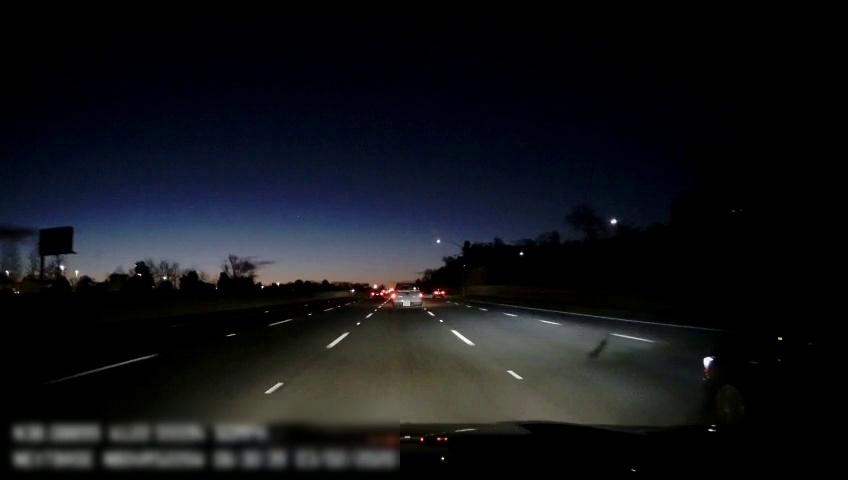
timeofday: Night
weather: Other
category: Drivable Space
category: Vehicles | Truck
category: Vehicles | Car
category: Vehicles | Car
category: Vehicles | Car
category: Lanes | Alternate Lane
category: Lanes | Alternate Lane
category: Lanes | Alternate Lane
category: Lanes | Alternate Lane
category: Lanes | Alternate Lane